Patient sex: M
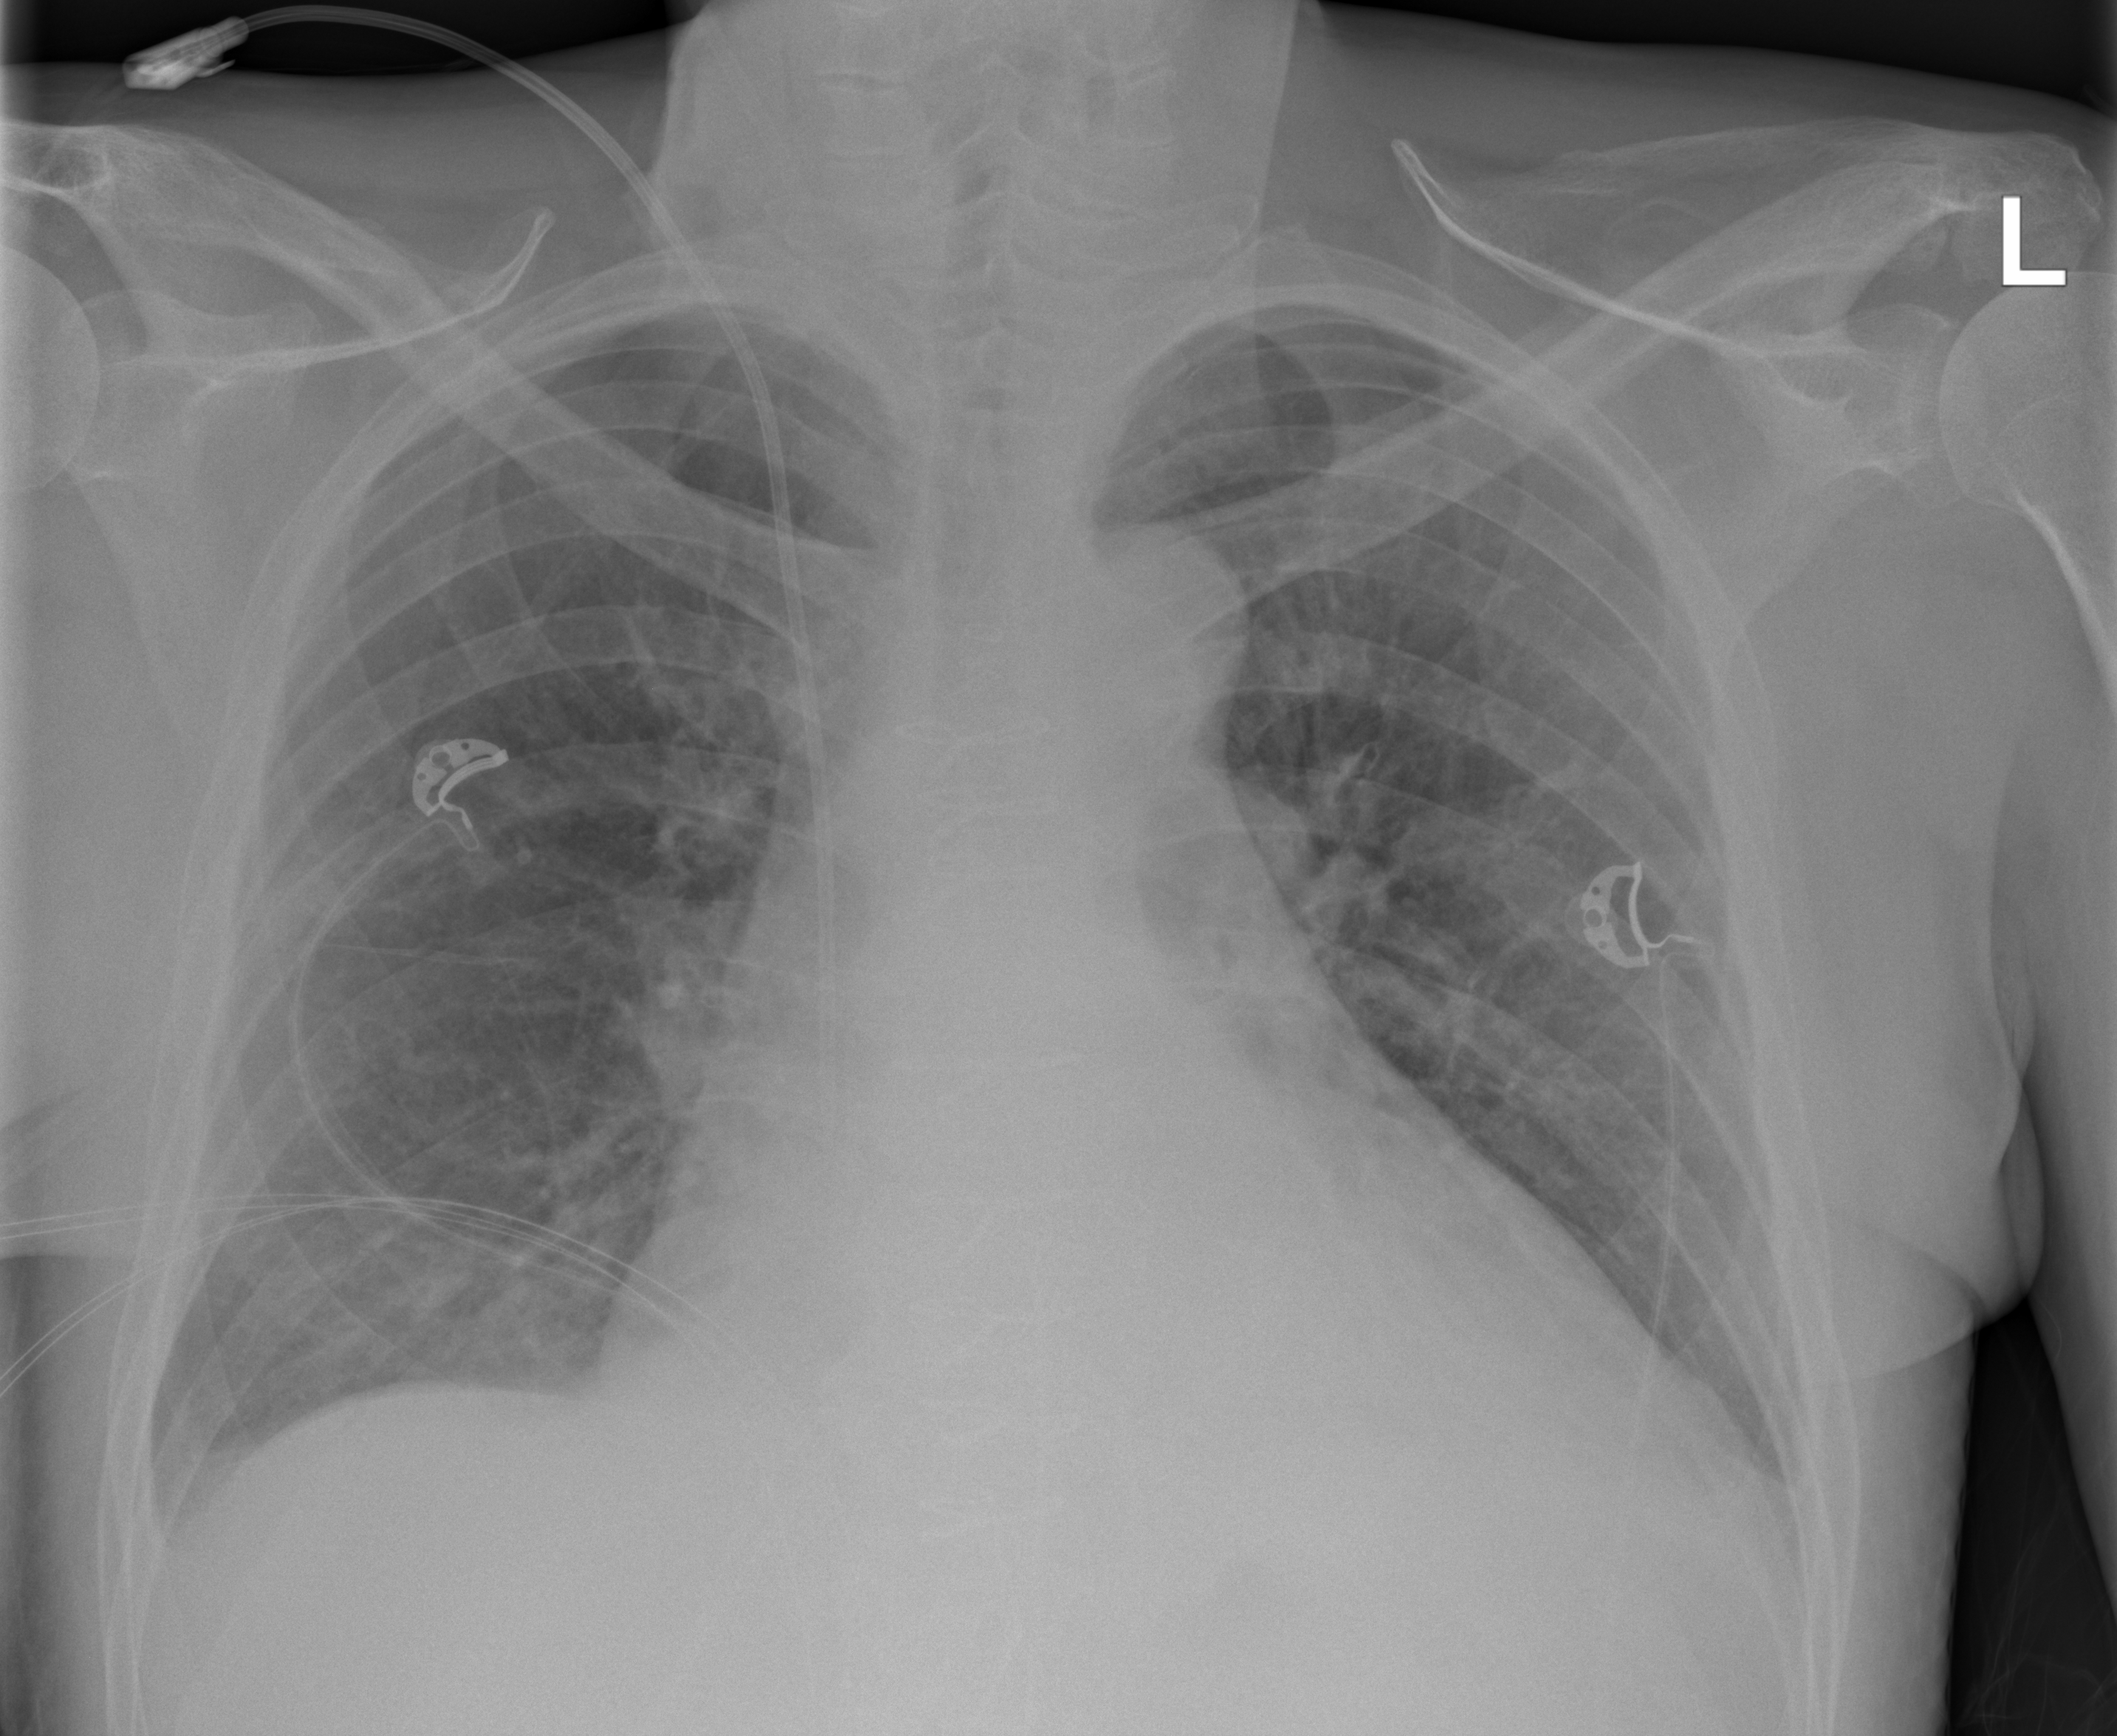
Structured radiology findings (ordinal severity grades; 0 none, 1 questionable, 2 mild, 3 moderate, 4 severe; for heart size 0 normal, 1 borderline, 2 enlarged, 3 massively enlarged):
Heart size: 2
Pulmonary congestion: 2
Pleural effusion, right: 2
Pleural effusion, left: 2
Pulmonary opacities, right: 2
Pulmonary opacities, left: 2
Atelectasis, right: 2
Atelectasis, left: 2